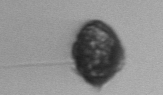
Label: Kryptoperidinium_triquetrum